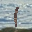
Label: 1